Question: I am trying to display the total sale and number of customers on a particular month based on the age group. I am able to display the result as follows:

But my desired output is like this:
'''
Age Group Number of Customers Total Sales
----------------------------------------------------
Teenager 57 48313.26
Adult 277 198512.89
Senior Citizen 50 44770
'''
I already tried several method like inline select and union all/union but fail to produce the desired output. My coding for the result is below:
'''
SELECT CASE
WHEN (EXTRACT(Year From (SYSDATE - dob) YEAR TO MONTH) > 50 ) THEN 'Senior Citizen'
WHEN (EXTRACT(Year From (SYSDATE - dob) YEAR TO MONTH) > 25 ) THEN 'Adult'
ELSE 'Teenager'
END AS "AGE GROUP",
COUNT(*) AS "NUMBER OF CUSTOMER"
FROM customer
GROUP BY CASE
WHEN (EXTRACT(Year From (SYSDATE - dob) YEAR TO MONTH) > 50 ) THEN 'Senior Citizen'
WHEN (EXTRACT(Year From (SYSDATE - dob) YEAR TO MONTH) > 25 ) THEN 'Adult'
ELSE 'Teenager'
END
UNION ALL
SELECT CASE
WHEN (EXTRACT(Year From (SYSDATE - dob) YEAR TO MONTH) > 50 ) THEN 'Senior Citizen'
WHEN (EXTRACT(Year From (SYSDATE - dob) YEAR TO MONTH) > 25 ) THEN 'Adult'
ELSE 'Teenager'
END AS "AGE GROUP",
SUM(final_total) AS "TOTAL SALES"
FROM customer c, orders o
WHERE c.cust_id = o.cust_id
AND EXTRACT(YEAR FROM order_datetime) = &check_year
GROUP BY CASE
WHEN (EXTRACT(Year From (SYSDATE - dob) YEAR TO MONTH) > 50 ) THEN 'Senior Citizen'
WHEN (EXTRACT(Year From (SYSDATE - dob) YEAR TO MONTH) > 25 ) THEN 'Adult'
ELSE 'Teenager'
END;
'''
Thanks to Mureinik and Thorsten Kettner helps, I finally get the desired output and know that I didn't look enough documentation haha.
My try of coding:
'''
SELECT CASE
WHEN (EXTRACT(Year From (SYSDATE - dob) YEAR TO MONTH) > 50 ) THEN 'Senior Citizen'
WHEN (EXTRACT(Year From (SYSDATE - dob) YEAR TO MONTH) > 25 ) THEN 'Adult'
ELSE 'Teenager'
END AS "AGE GROUP",
COUNT(DISTINCT c.cust_id) AS "NUMBER OF CUSTOMER",
SUM(final_total) AS "TOTAL SALES"
FROM customer c, orders o
WHERE c.cust_id = o.cust_id
AND EXTRACT(YEAR FROM order_datetime) = &check_year
GROUP BY CASE
WHEN (EXTRACT(Year From (SYSDATE - dob) YEAR TO MONTH) > 50 ) THEN 'Senior Citizen'
WHEN (EXTRACT(Year From (SYSDATE - dob) YEAR TO MONTH) > 25 ) THEN 'Adult'
ELSE 'Teenager'
END;
'''
I feel so dumb that I never think of putting inside the COUNT(). But still, Mureinik code is also working for me!
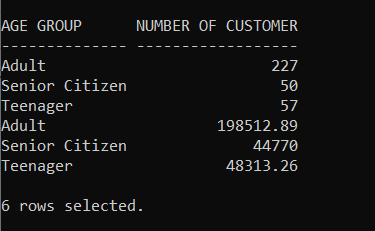
Answer: May I suggest to use the WITH clause to prevent duplicate complexity?
Edited the original code to show results of two years.
'''
WITH age_groups as (
SELECT CASE WHEN (EXTRACT(Year From (SYSDATE - c.dob) YEAR TO MONTH) > 50 ) THEN 'Senior
Citizen'
WHEN (EXTRACT(Year From (SYSDATE - c.dob) YEAR TO MONTH) > 25 ) THEN 'Adult'
ELSE 'Teenager'
END AS AGE_GROUP
, c.cust_id, o.final_total
, extract(YEAR from o.order_datetime) as year
FROM customer c
LEFT JOIN orders o ON c.cust_id = o.cust_id
),
year1 as (
select age_group ,
COUNT(DISTINCT cust_id) AS NUMBER_OF_CUSTOMERS_Y1,
SUM(final_total) AS TOTAL_SALES_Y1
FROM age_groups
WHERE year = &check_year1
group by age_group),
year2 as (select age_group ,
COUNT(DISTINCT cust_id) AS NUMBER_OF_CUSTOMERS_Y2,
SUM(final_total) AS TOTAL_SALES_Y2
FROM age_groups
WHERE year = &check_year2
group by age_group)
select age_group, number_of_customers_y1, total_sales_y1
, number_of_customers_y2, total_sales_y2
from year1 join year2 using(age_group);
'''